Field crop: maize
Growth stage: 2
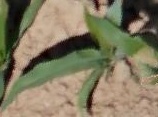
Species: maize